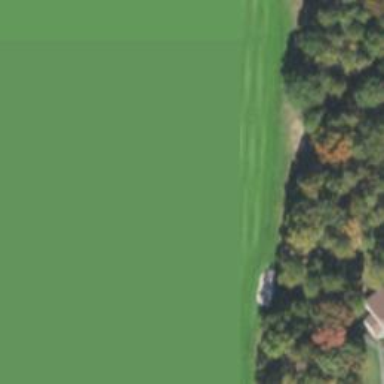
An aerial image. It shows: View of golf hole.